Field crop: maize
Growth stage: 1
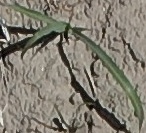
Species: sorghum